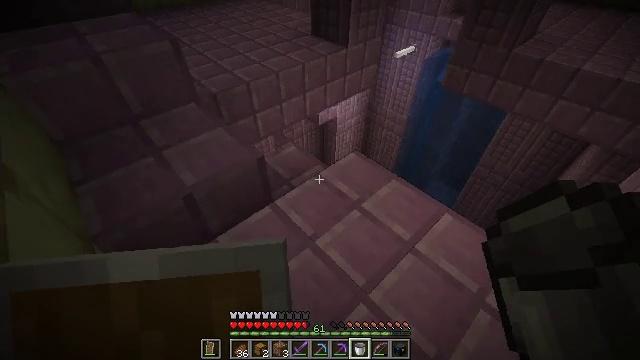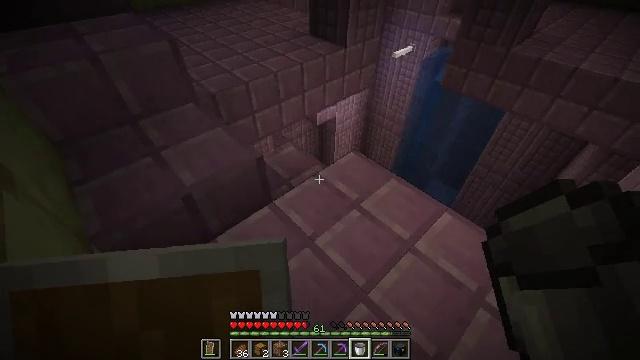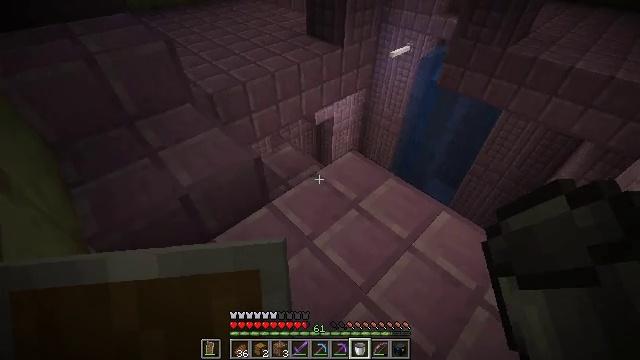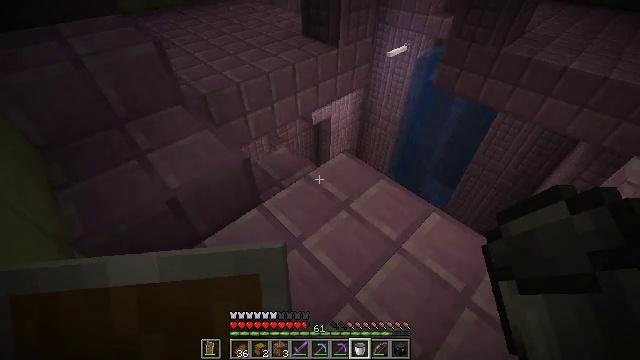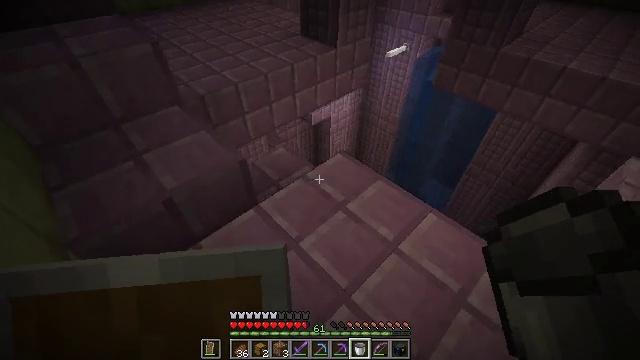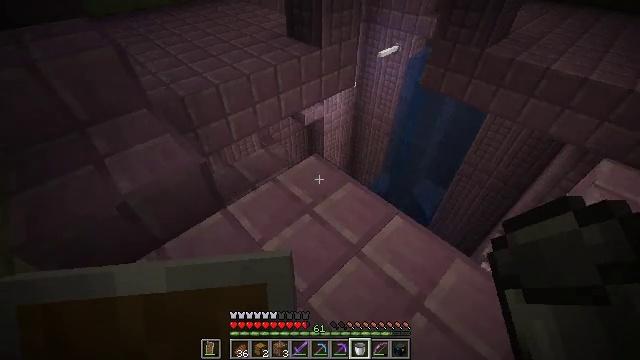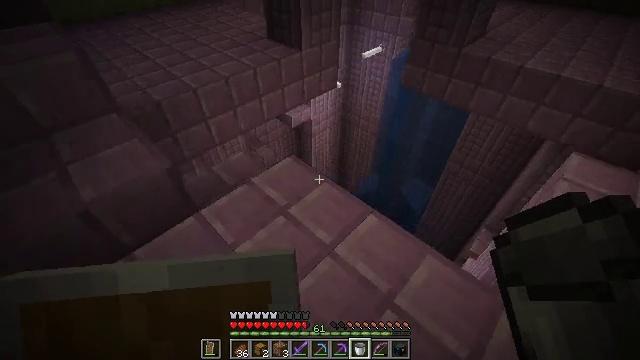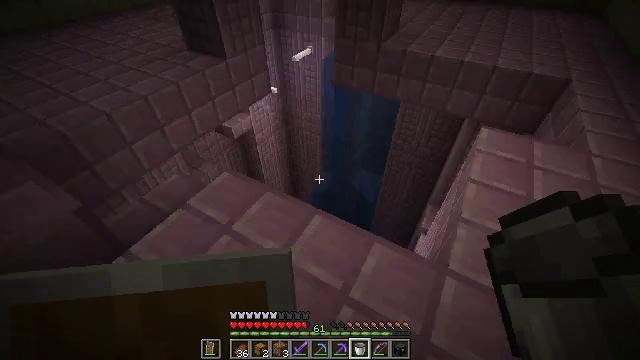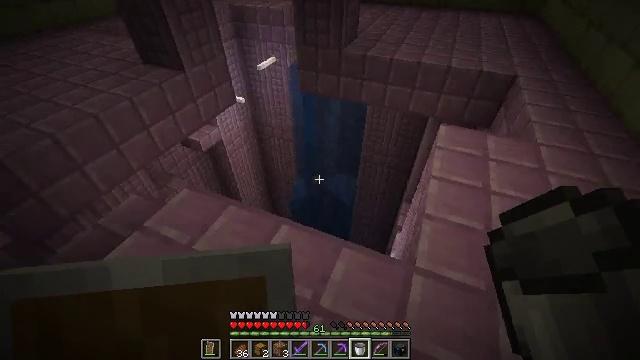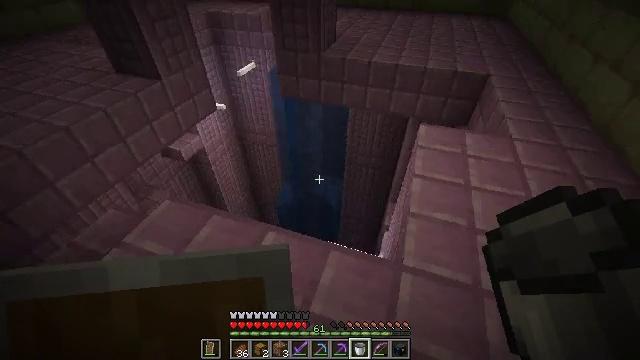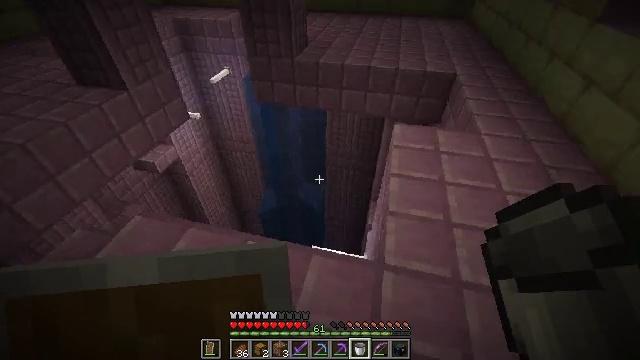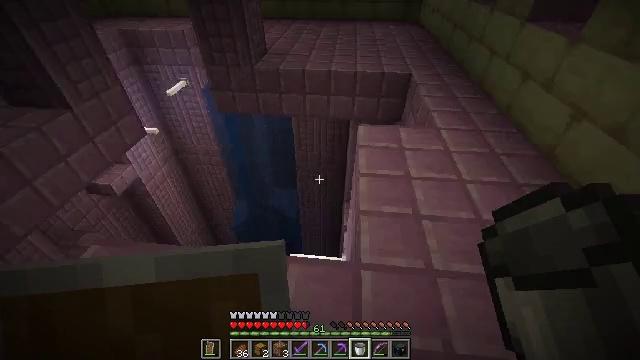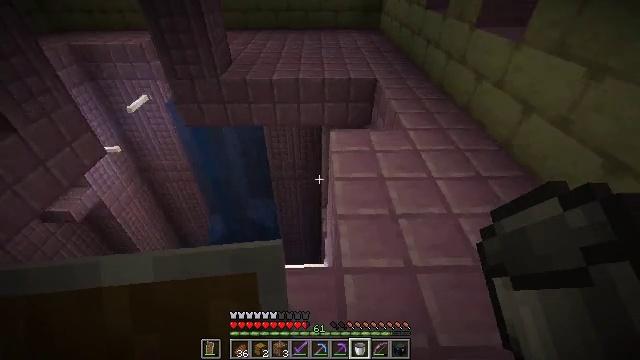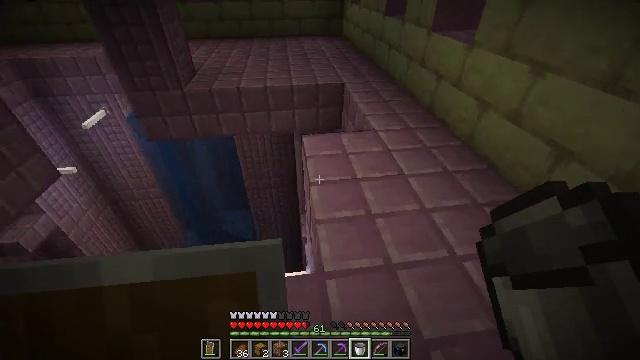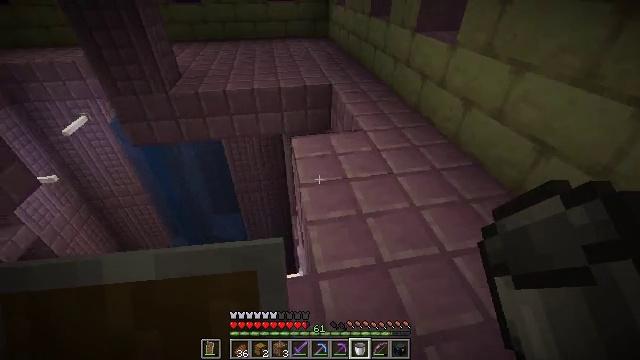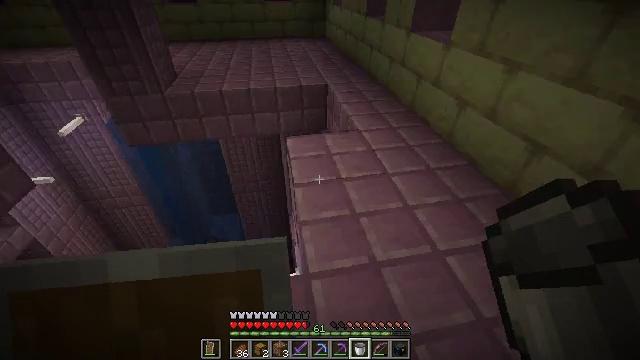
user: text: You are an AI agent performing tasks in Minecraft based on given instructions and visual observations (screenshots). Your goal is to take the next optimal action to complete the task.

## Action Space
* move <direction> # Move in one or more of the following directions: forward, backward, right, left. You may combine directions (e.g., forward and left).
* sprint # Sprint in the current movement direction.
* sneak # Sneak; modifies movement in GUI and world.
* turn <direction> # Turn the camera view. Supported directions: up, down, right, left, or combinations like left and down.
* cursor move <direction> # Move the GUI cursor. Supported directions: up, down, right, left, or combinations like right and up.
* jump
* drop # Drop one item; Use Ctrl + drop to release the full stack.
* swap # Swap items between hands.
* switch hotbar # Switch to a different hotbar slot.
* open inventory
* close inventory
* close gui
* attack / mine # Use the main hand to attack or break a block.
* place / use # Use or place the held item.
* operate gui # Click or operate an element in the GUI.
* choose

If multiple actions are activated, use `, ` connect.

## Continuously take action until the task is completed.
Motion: motion action
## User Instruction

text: Gather an end rod from the structure.
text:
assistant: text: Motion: no_op
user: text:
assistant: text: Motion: no_op
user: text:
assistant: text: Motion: move right
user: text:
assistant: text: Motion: move right
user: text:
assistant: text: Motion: move right
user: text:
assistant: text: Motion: move right, turn right
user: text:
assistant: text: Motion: turn right
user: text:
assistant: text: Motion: turn right and up
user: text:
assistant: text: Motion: turn right
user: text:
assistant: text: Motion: turn right
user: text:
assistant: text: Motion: turn right and up
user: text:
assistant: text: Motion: turn right and up
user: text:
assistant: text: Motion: turn right and up
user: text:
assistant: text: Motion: turn right
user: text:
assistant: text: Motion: move right
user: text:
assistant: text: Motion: move forward and move right
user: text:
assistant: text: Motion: move forward and move right, turn left
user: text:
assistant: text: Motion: move forward and move right, turn left and down
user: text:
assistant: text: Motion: move forward and move right, turn left
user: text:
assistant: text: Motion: move forward and move right, turn left
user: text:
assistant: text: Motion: move forward and move right, turn left
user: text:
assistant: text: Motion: move forward and move right
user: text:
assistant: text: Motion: move forward and move right
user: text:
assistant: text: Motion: move forward and move right
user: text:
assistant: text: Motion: move forward and move right
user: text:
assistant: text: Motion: move forward and move right
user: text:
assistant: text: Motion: move forward and move right
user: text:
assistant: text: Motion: move forward, turn left and up
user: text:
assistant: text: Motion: move forward, turn up
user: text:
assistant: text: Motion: move forward